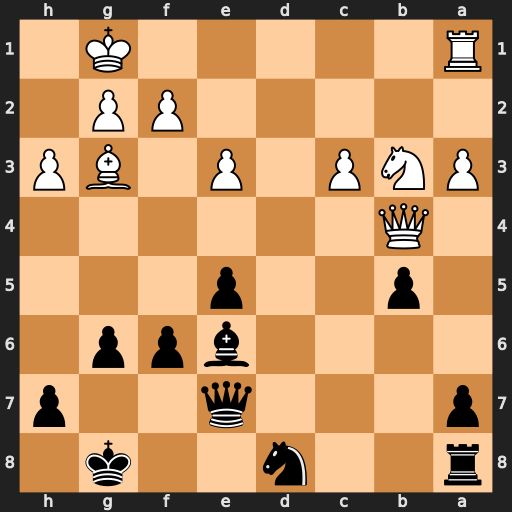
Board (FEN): r2n2k1/p3q2p/4bpp1/1p2p3/1Q6/PNP1P1BP/5PP1/R5K1
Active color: b
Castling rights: -
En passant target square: -
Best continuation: Qxb4 axb4 Bxb3